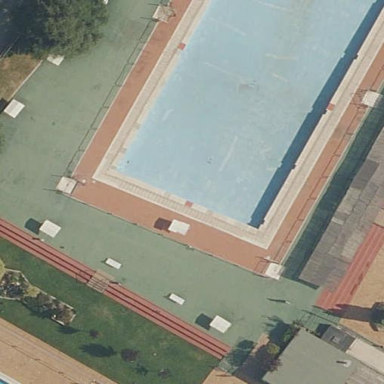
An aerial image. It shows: Outdoor swimming pool area meant for swimming leisurely.